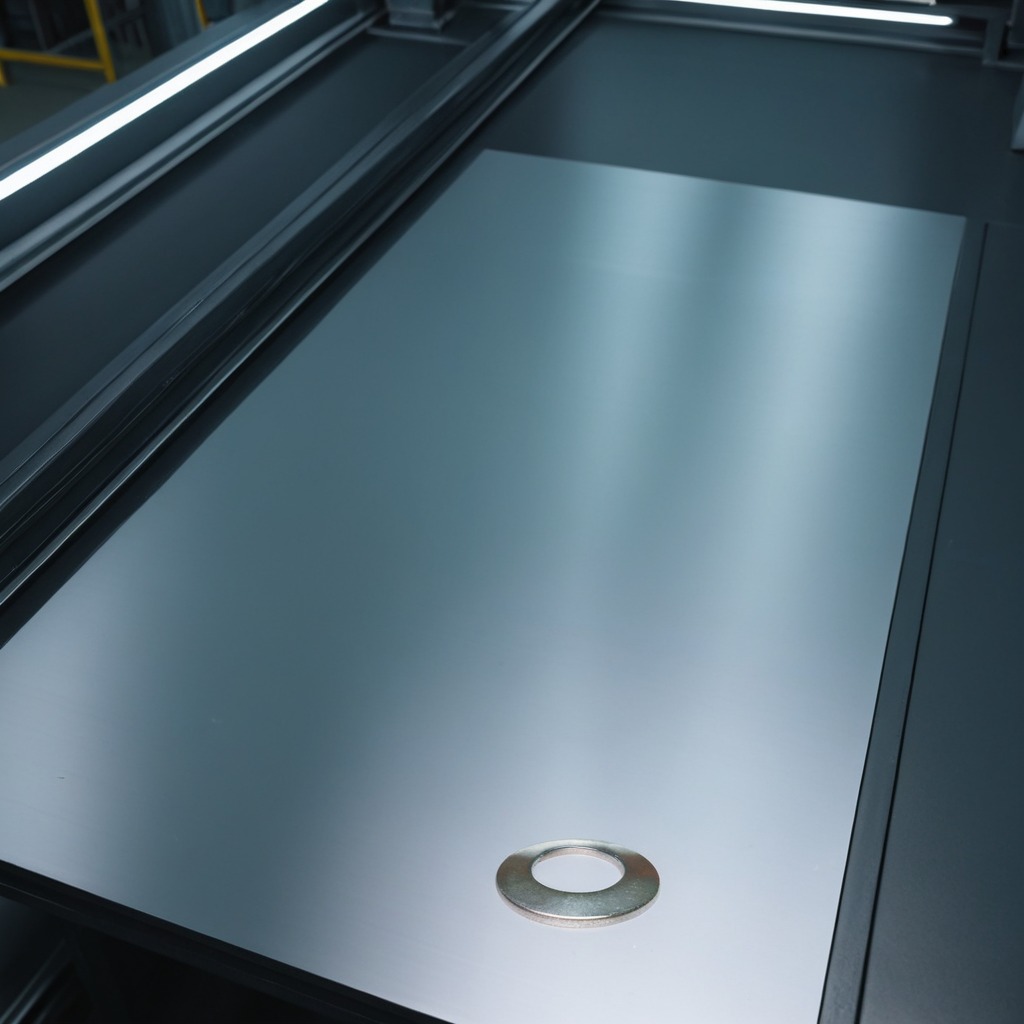
A flat metal washer lies on the metal table.